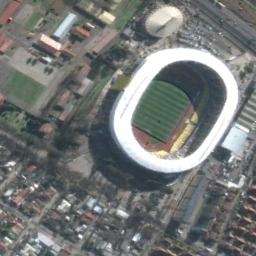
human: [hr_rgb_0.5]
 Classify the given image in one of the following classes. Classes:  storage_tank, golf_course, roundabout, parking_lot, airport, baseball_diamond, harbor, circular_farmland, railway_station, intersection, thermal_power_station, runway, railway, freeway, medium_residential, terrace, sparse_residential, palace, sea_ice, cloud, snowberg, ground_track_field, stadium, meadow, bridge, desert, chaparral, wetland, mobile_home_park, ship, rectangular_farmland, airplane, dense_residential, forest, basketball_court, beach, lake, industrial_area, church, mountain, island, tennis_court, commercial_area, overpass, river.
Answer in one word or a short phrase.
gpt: stadium